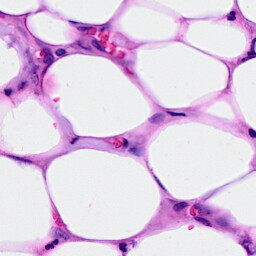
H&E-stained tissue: Breast